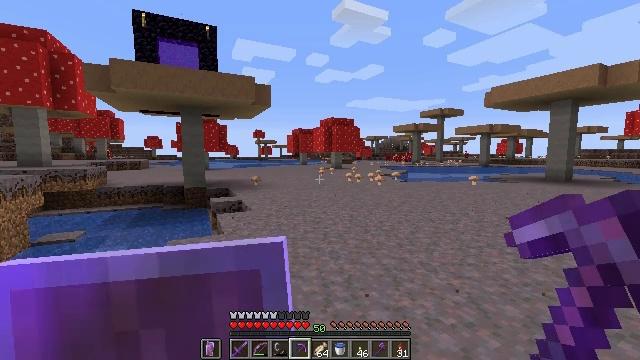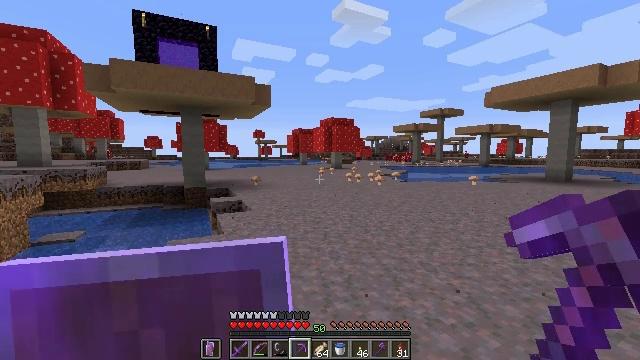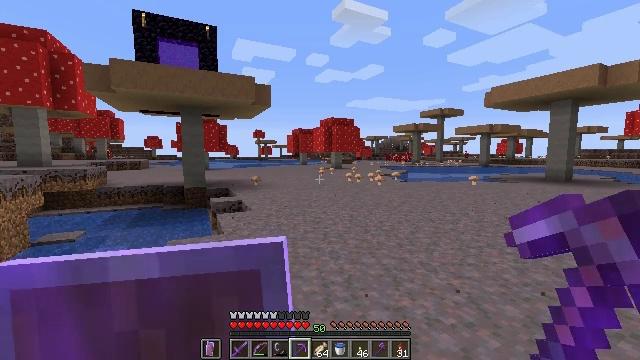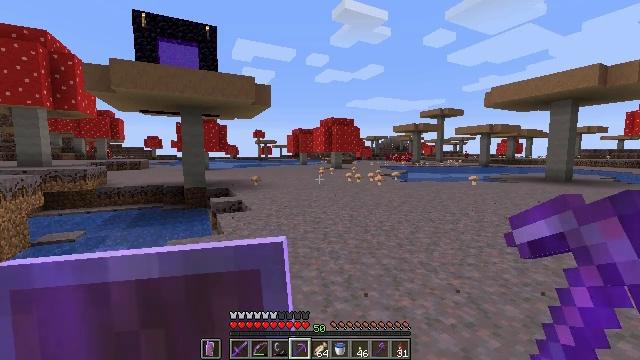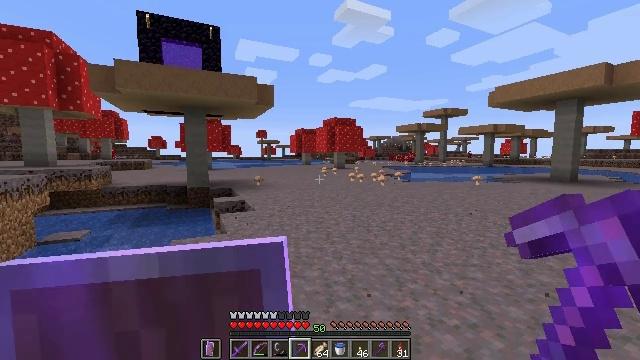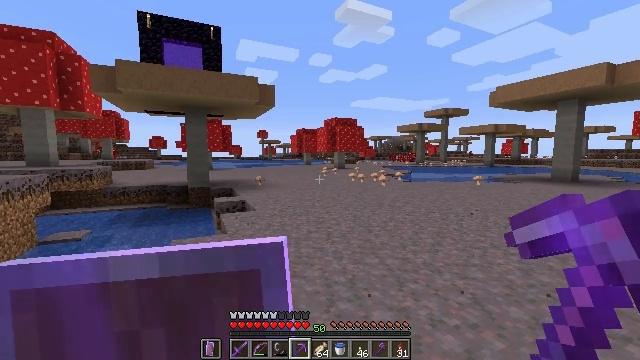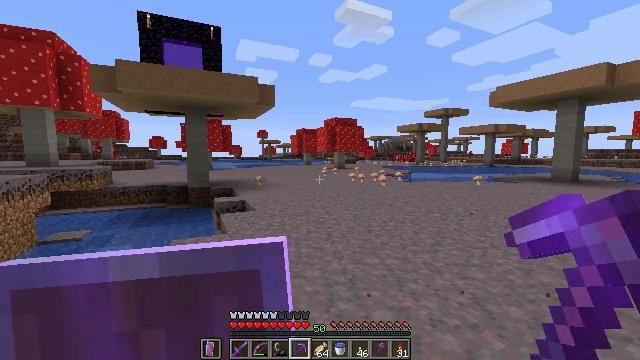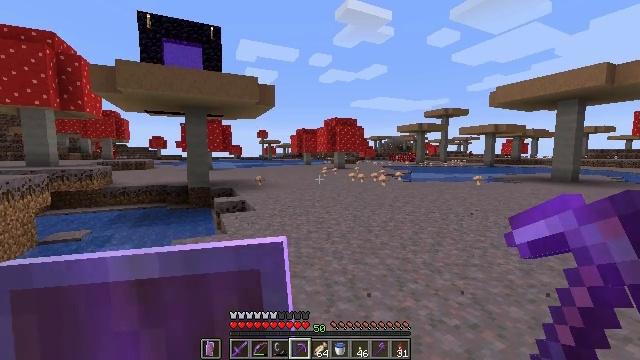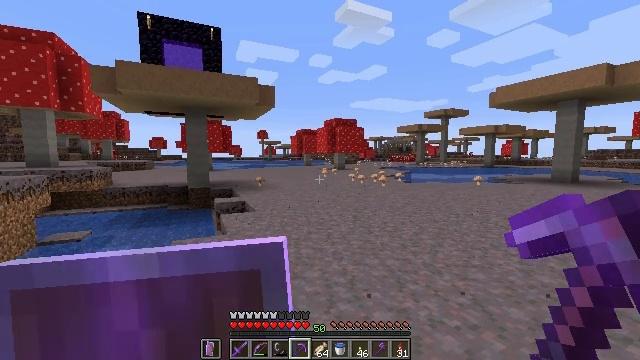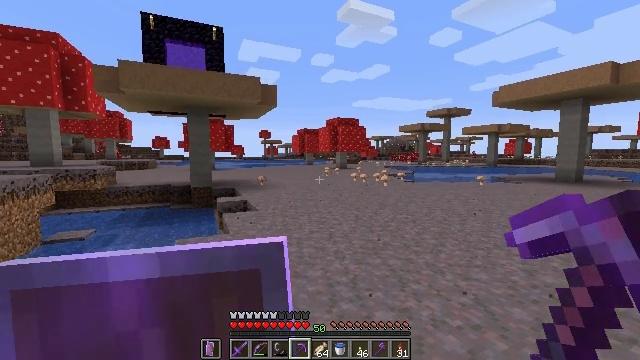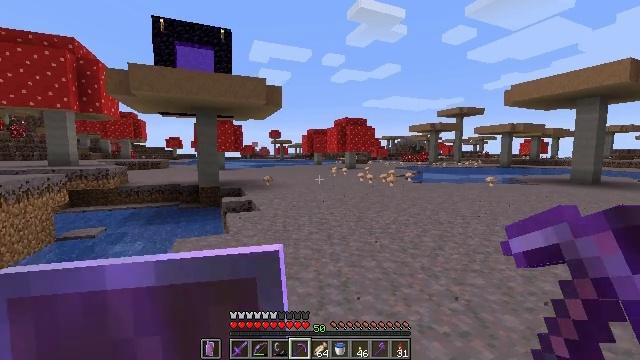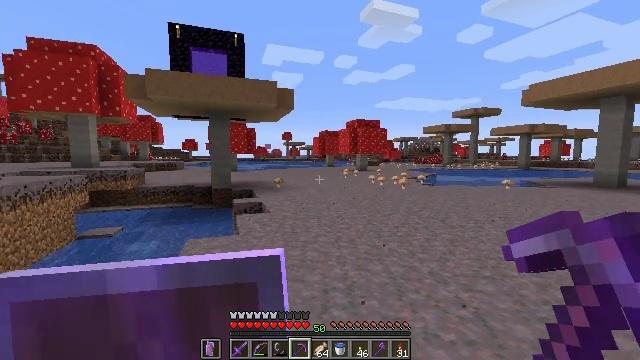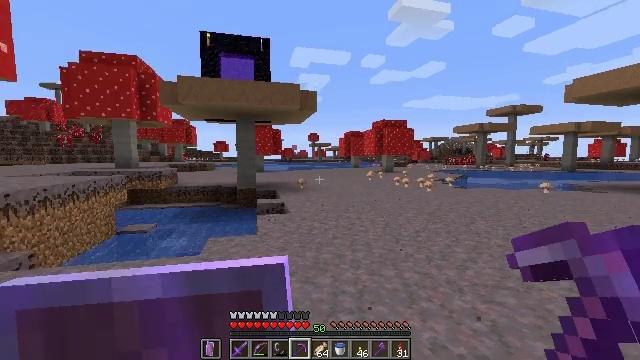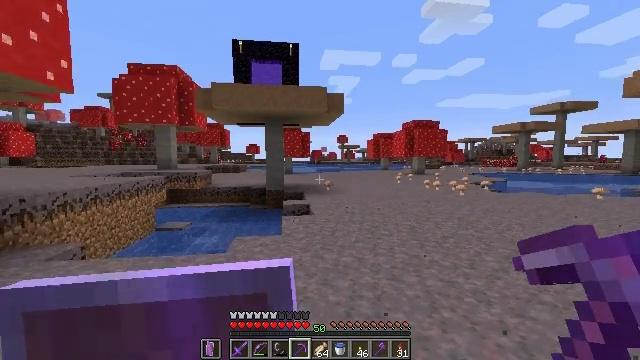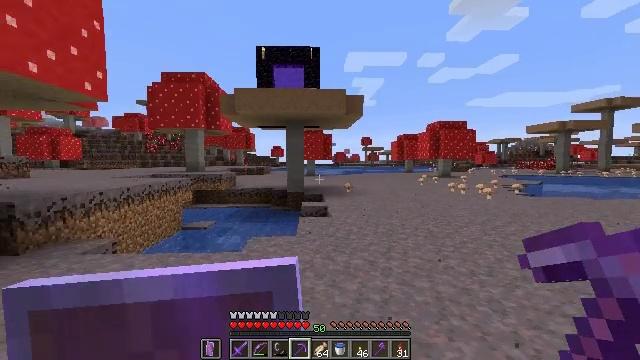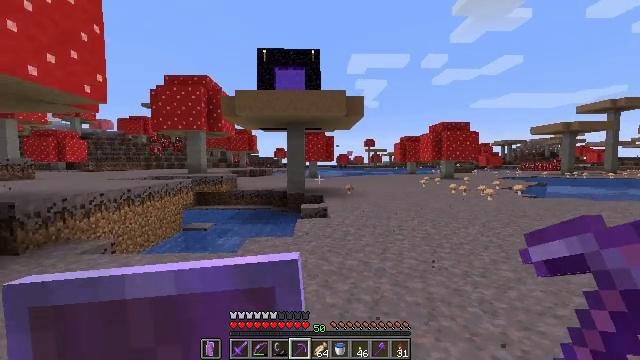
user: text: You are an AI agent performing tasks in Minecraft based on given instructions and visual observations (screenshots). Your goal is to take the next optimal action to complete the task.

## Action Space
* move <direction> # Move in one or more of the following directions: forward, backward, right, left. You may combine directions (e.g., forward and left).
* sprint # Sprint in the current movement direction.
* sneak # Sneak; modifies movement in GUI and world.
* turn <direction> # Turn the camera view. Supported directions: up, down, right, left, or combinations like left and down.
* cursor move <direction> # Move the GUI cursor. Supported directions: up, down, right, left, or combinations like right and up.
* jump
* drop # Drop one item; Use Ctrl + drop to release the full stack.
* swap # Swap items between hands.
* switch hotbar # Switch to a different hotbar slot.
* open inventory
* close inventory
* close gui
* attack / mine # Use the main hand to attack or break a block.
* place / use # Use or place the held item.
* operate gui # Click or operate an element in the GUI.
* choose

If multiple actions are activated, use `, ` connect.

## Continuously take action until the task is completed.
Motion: motion action
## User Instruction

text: Gather the rare mycelium from the biome.
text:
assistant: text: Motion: no_op
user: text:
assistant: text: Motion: no_op
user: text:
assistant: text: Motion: no_op
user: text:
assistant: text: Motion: no_op
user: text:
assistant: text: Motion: no_op
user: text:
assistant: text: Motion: no_op
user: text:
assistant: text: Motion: no_op
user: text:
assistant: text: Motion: no_op
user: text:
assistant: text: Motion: move right
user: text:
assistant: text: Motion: move right, turn left
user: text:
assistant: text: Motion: move right, turn left
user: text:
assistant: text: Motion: move right, turn left
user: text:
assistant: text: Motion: move right, turn left
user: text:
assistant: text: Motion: move right, turn left
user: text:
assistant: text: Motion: move right
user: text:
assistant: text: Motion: move right
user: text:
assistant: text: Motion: move right
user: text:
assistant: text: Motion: move forward and move right
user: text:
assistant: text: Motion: move forward and move right
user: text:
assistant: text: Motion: move forward and move right
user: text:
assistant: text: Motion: move forward and move right
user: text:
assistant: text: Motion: move forward and move right
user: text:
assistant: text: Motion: move forward and move right
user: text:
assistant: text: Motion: move forward and move right
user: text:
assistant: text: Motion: move forward and move right, turn left
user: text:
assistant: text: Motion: move forward, turn left and up
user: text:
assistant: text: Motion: move forward, turn left and up
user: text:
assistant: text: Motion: move forward
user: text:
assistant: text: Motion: move forward
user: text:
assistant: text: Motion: move forward